Interaction volume radius: 10 \u00c5
Interaction volume height: 10 \u00c5
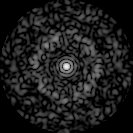
Disorder parameter: 0.8594